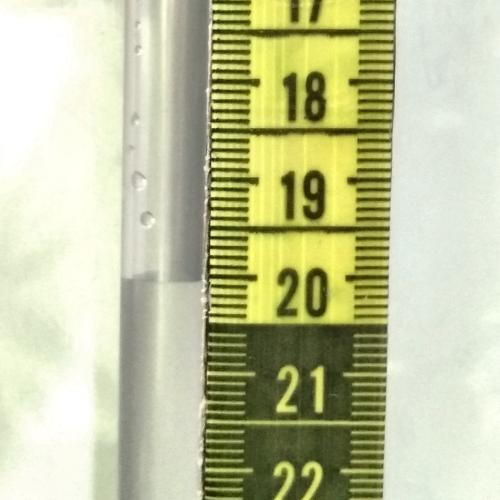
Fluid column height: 20.1 cm